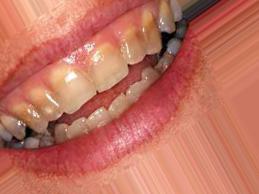
Condition: Tooth Discoloration